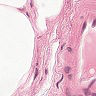
Metastatic tissue present: no